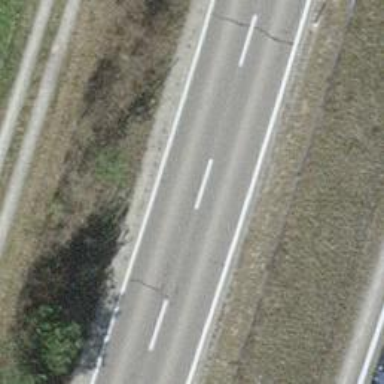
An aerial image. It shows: Asphalt road classified as primary highway.